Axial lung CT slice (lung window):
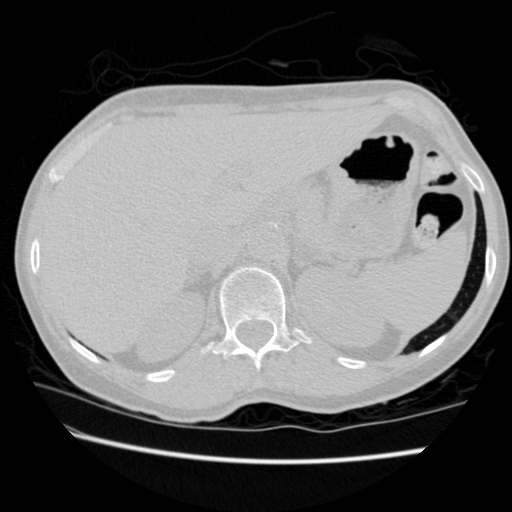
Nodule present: no